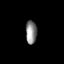
Tissue: prostate
Cell type: T cells
Senescence score: 0.2929
Nuclear area (px): 253
Mean DAPI intensity: 138.708